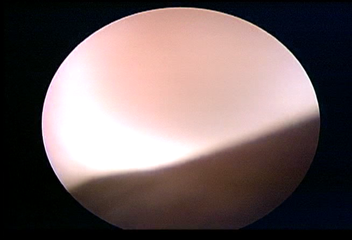
Modality: WLC
Class: Normal mucosa
Bladder cancer association: No